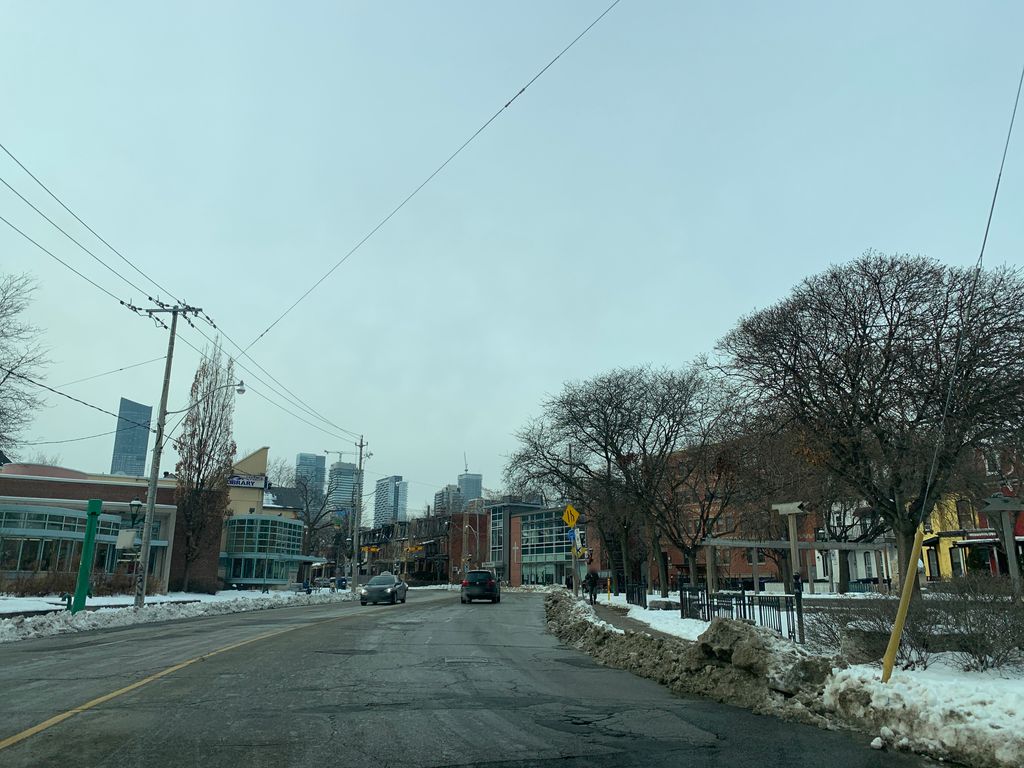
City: toronto